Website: apple-inc
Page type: customer-info-address
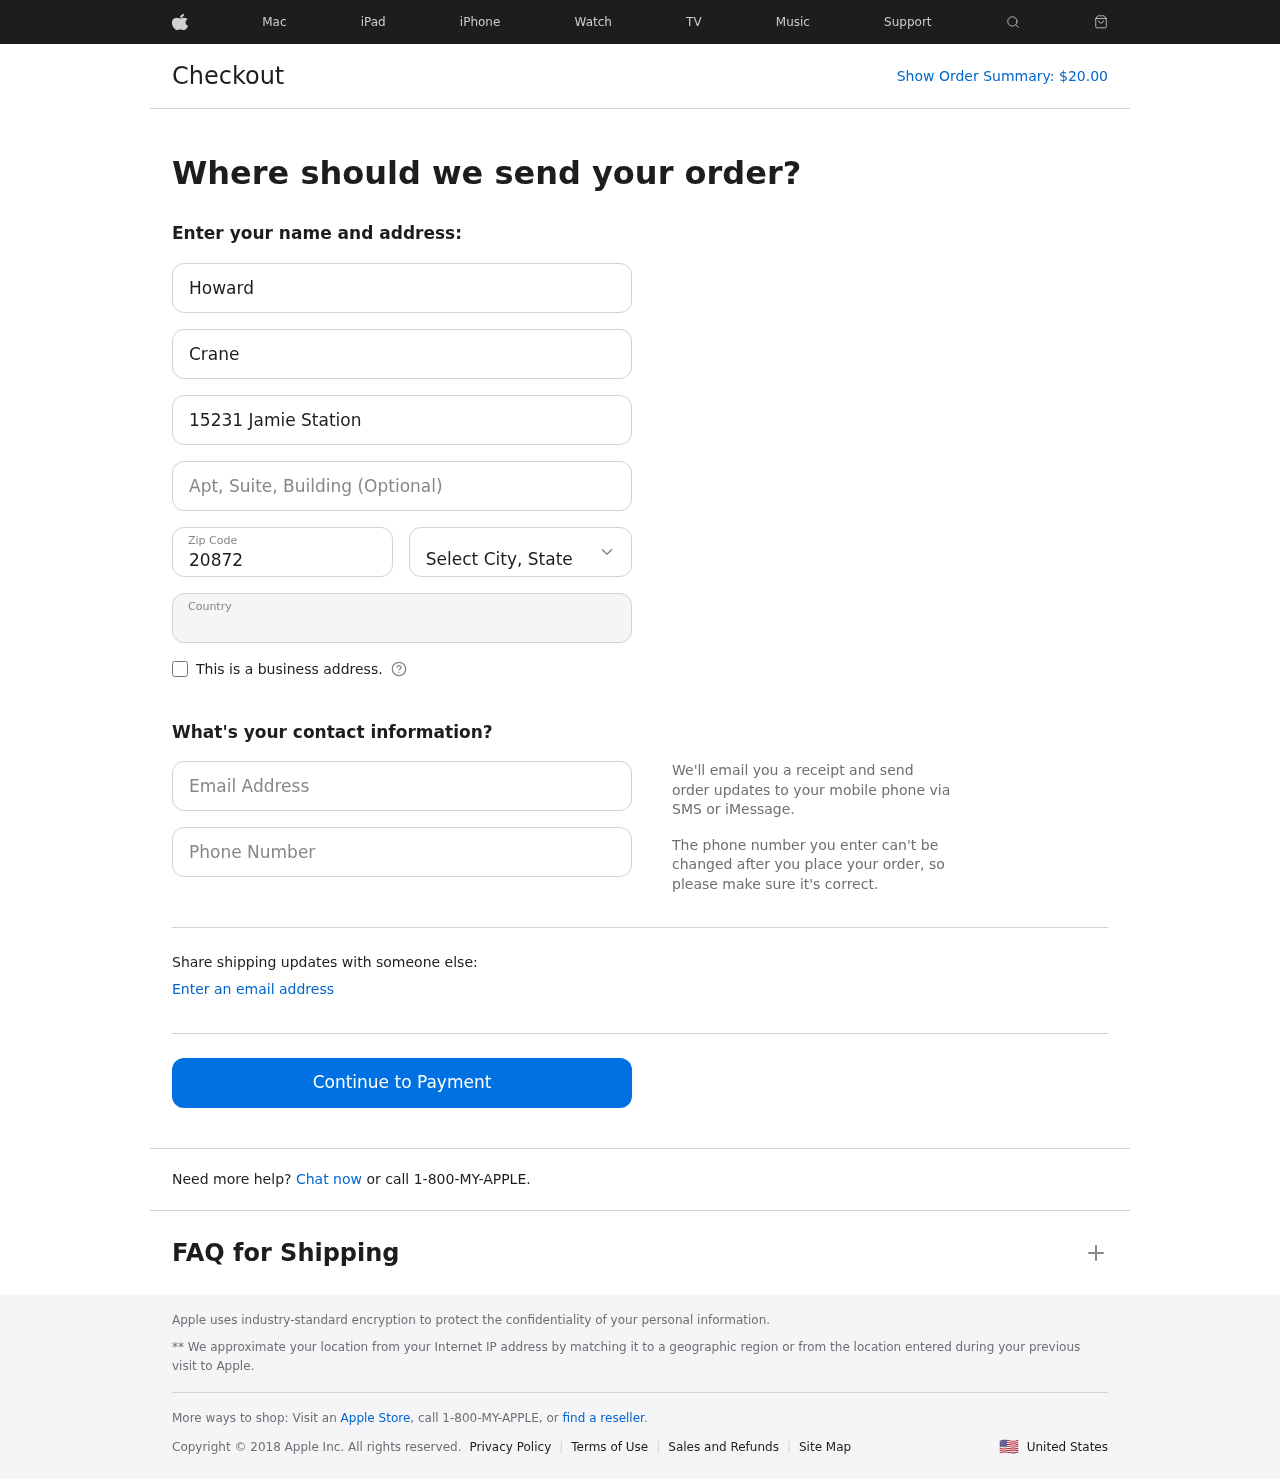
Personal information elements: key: PII_CITY_STATE
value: East Denise, CA
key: PII_COUNTRY
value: United States
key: PII_EMAIL
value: howard_crane@yahoo.com
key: PII_FIRSTNAME
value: Howard
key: PII_LASTNAME
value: Crane
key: PII_PHONE
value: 8594887423
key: PII_POSTCODE
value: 20872
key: PII_STREET
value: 15231 Jamie Station
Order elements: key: ORDER_TOTAL
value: $20.00